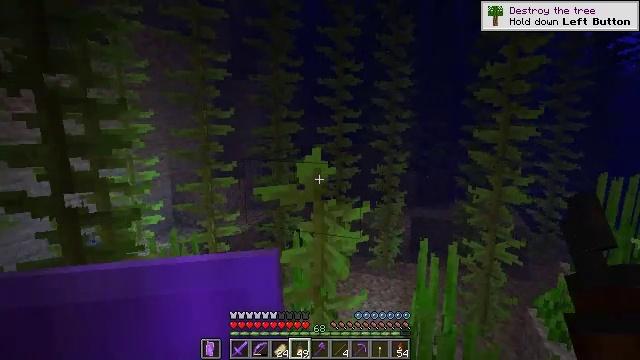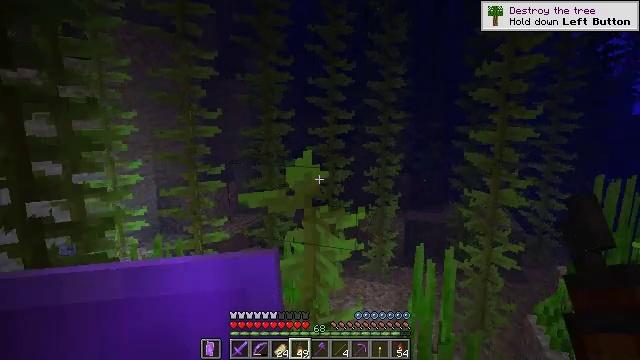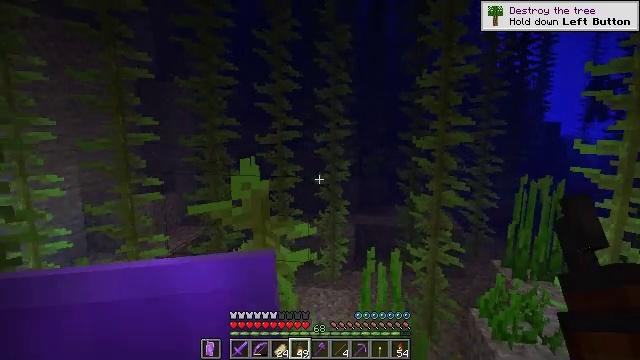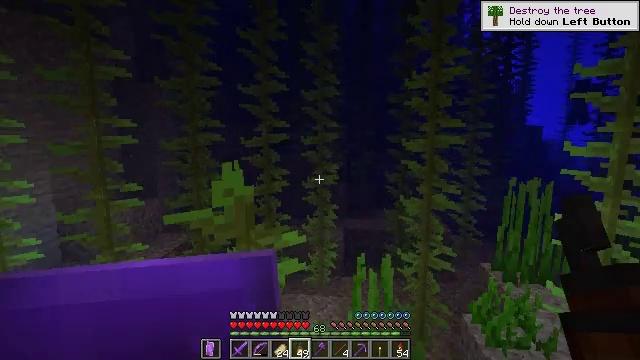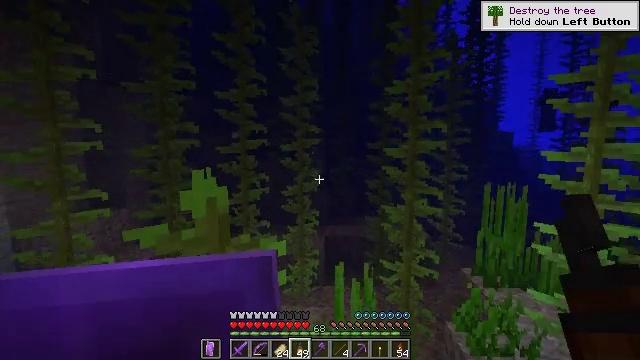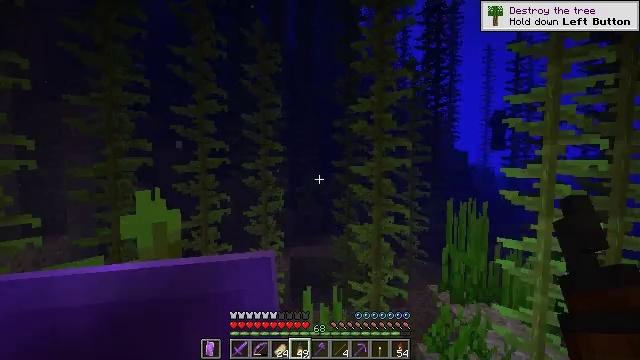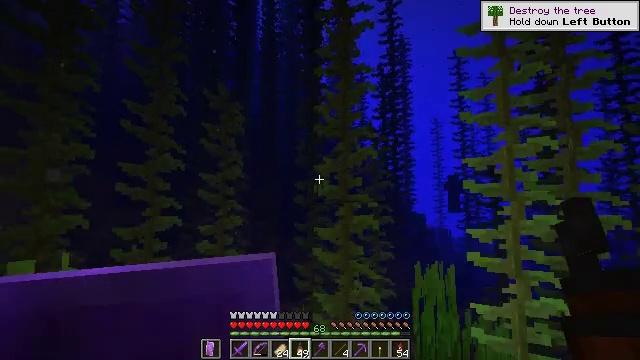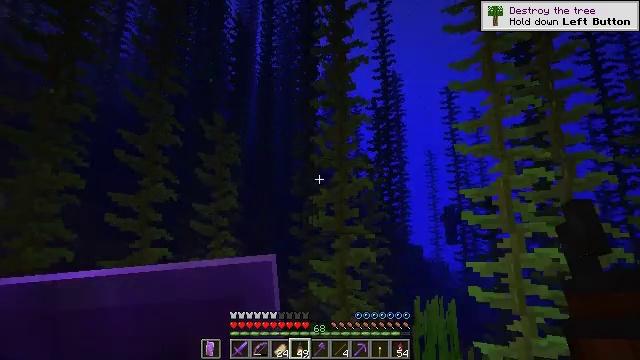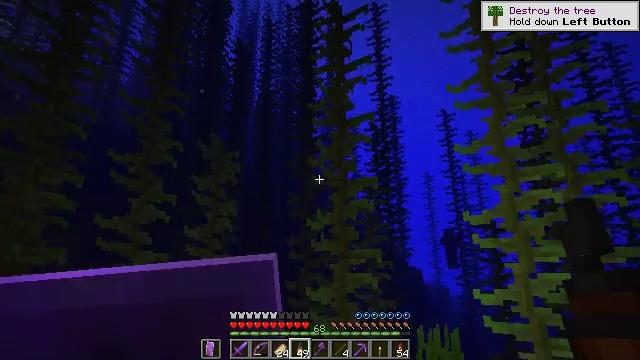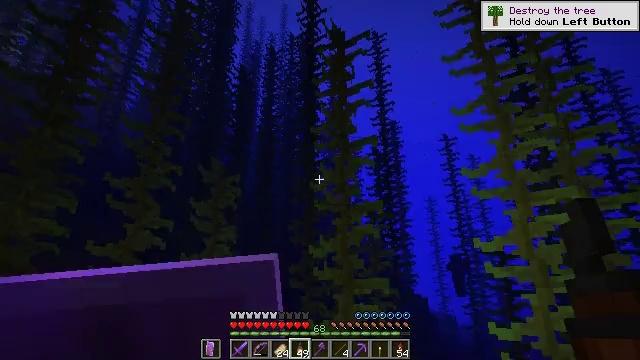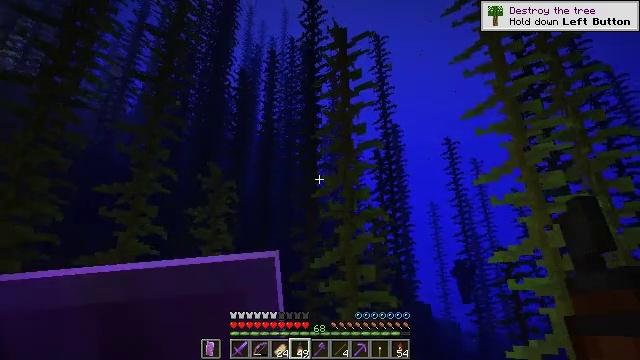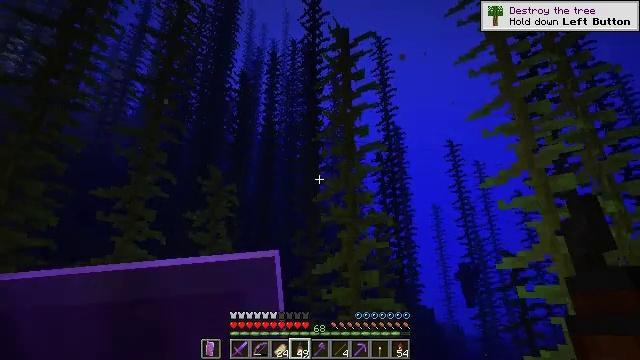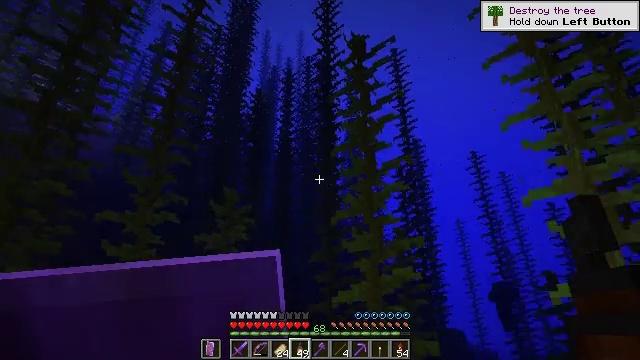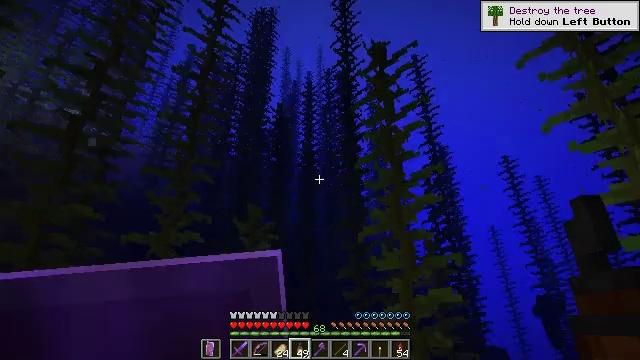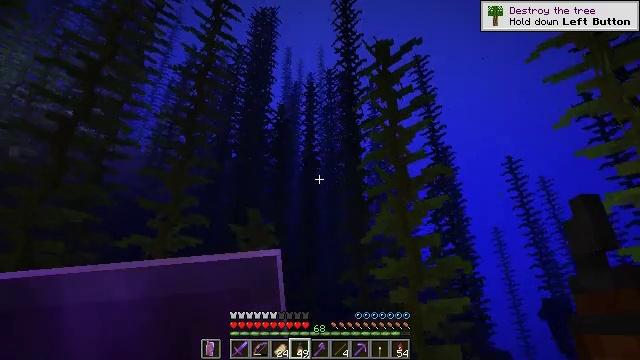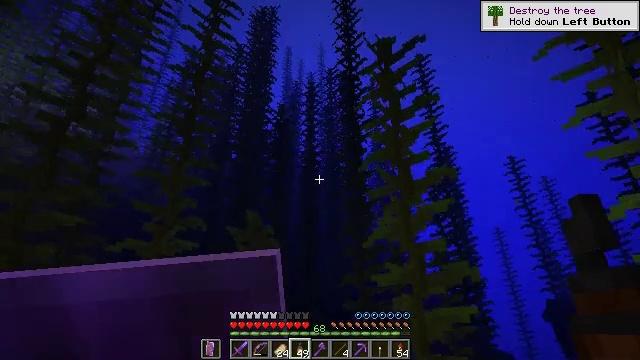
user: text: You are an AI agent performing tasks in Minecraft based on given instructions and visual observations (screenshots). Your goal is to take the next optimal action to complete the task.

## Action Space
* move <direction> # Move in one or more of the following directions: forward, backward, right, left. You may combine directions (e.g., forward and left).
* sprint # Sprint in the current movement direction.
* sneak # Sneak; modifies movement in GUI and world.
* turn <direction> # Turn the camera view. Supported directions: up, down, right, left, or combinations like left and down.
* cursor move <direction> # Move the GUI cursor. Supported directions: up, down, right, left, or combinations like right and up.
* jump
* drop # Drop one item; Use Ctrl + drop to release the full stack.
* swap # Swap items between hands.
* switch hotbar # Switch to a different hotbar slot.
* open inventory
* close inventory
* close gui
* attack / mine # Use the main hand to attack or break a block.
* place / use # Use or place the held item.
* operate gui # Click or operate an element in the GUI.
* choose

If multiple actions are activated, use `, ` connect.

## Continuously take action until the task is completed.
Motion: motion action
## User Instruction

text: Dive and mine the kelp.
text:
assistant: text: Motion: move forward, turn right
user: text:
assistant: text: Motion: move forward, turn right and up
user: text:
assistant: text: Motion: move forward, turn right
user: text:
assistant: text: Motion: move forward, turn right and up
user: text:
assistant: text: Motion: move forward, turn right and up
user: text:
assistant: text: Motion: move forward, turn right and up
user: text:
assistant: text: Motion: move forward, turn up, jump
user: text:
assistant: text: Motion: move forward, turn up, jump
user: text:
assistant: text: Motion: move forward, turn up, jump
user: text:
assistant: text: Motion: move forward, jump
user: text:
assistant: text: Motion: move forward, jump
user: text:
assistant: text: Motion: move forward, turn left and up, jump
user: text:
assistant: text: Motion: move forward, turn left and up, jump
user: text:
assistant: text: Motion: move forward, jump
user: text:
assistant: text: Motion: move forward, jump
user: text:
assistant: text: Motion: move forward, jump
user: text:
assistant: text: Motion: move forward, turn left and down, jump
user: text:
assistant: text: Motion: move forward, turn down, jump
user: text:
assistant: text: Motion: move forward, turn down, jump
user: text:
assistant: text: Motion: move forward, turn right and down, jump
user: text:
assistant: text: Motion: move forward, turn right and down
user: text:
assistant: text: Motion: move forward, turn right and down
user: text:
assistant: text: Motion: move forward
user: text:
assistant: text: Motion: move forward
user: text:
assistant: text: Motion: move forward
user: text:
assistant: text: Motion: move forward, turn right and up
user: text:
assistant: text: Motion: move forward, turn right and up
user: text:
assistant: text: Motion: turn right and up
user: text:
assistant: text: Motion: move right, turn right and up
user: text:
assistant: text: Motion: move right